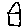
Label: house